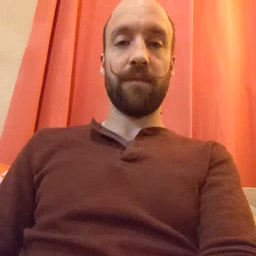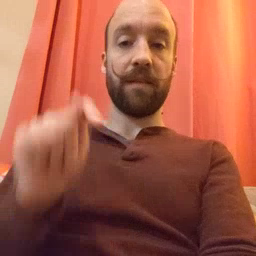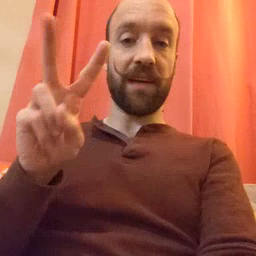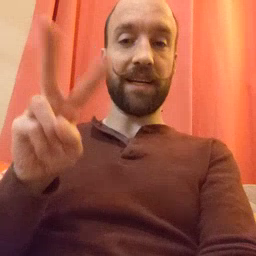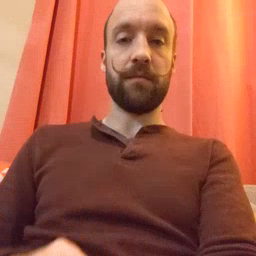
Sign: TV